Question: When the the green popup is open and then when you click the blue one it closes green and opens blue popup.

The links
'''
<li><a id="contactBtn" class="active" href="javascript: void(0)" ng-click="showForm()">Kontakt</a></li>
<li><a id="faceBtn" class="active" href="javascript: void(0)" ng-click="showFace()">Facebook</a></li>
'''
And the AngularApp
'''
$scope.showForm = function () {
$('.contactRow').slideToggle();
};
$scope.closeForm = function () {
$('.contactRow').slideUp();
};
$scope.showFace = function () {
$('.facebook').slideToggle();
};
$scope.closeFace = function () {
$('.facebook').slideUp();
};
'''
I also have added a little bit jQuery to make a lightbox effect
'''
$("#contactBtn, #faceBtn").click(function(){
$('#overlay').animate({'opacity':'0.7'}, 300, 'linear');
$('#overlay').css('display','block');
});
$('#closeForm, #closeFace').click(function(){
$('#overlay').animate({'opacity':'0'}, 300, 'linear', function(){
$('#overlay').css('display','none');
});
});
'''
Now is there a good way to bind these all together, lets say you open green(lightbox effect animation) then you decide to click on blue it removes the green window and lightbox effect stays and blue opens and when you click blue link again it closes+(lightbox).
Or I'm making things too complicated.
EDIT :
New AngularApp
'''
// onclick event handlers
$scope.showForm = function () {
$('.contactRow').slideToggle();
if($(".facebook").is(":visible"))
{
$('.facebook').hide();
}
};
$scope.closeForm = function () {
$('.contactRow').slideUp();
};
//FACEBOOK
$scope.showFace = function () {
$('.facebook').slideToggle();
if($(".contactRow").is(":visible"))
{
$('.contactRow').hide();
}
};
$scope.closeFace = function () {
$('.facebook').slideUp();
};
'''
When you press facebook link once the popup opens and when you press it again but the lightbox effect made with jquery wont go away until I press X.
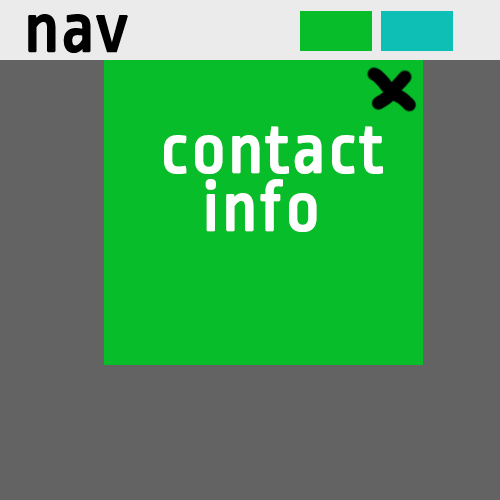
Answer: This is another method other than slide toogle.check if the form is visible or not
Try something like this
'''
if($(".contactRow").is(":visible"))
{
$('.contactRow').hide();
}
else
{
$('.facebook').hide();
$('.contactRow').show();
}
'''
You can do the same for facebook class also.Check if it is visible or invisible and then act accordingly ..